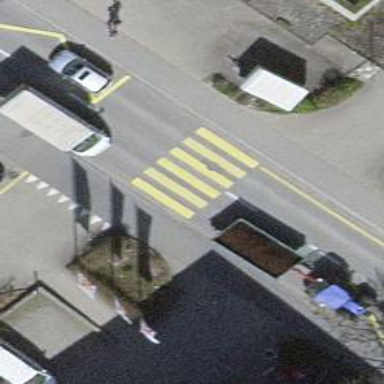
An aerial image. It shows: Uncontrolled zebra crossing with notable zebra markings.